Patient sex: M
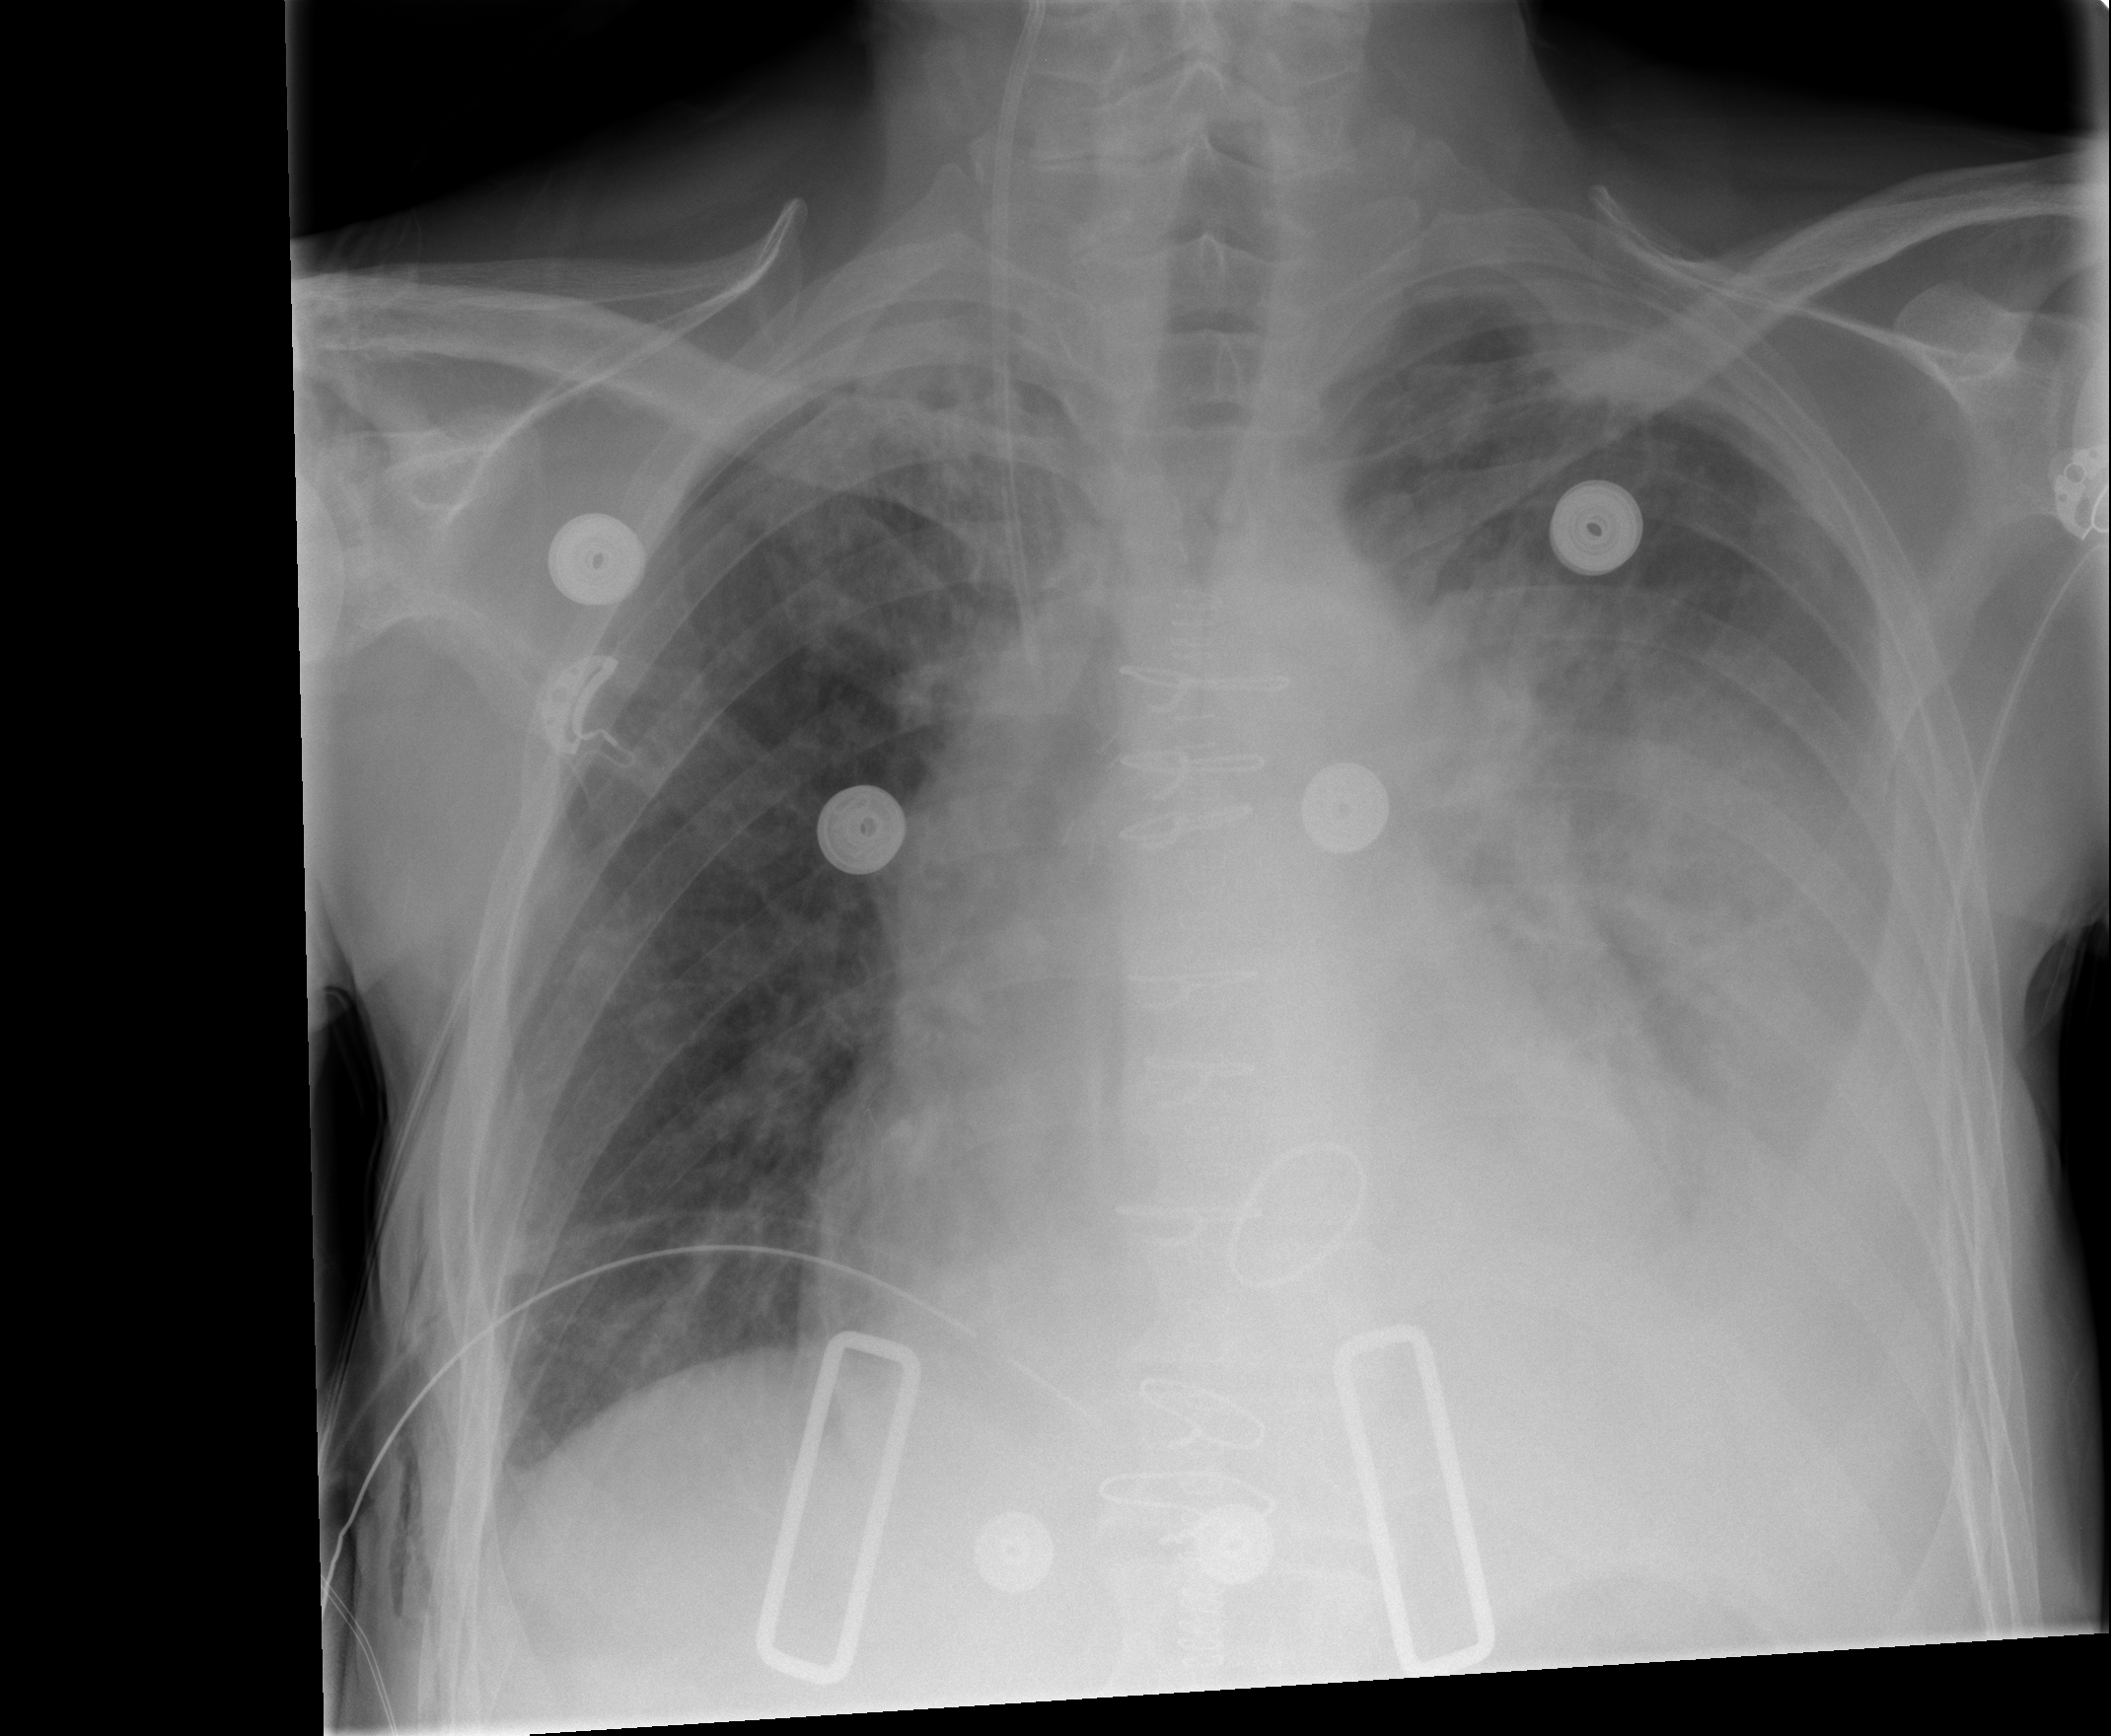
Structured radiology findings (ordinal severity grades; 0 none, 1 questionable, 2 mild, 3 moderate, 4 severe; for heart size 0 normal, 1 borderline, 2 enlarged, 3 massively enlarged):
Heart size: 1
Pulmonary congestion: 2
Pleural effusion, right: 2
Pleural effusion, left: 3
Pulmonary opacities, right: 0
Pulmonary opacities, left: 2
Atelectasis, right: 2
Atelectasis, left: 2